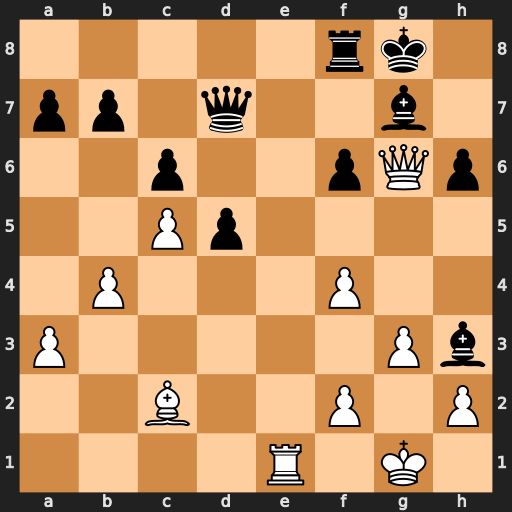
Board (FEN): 5rk1/pp1q2b1/2p2pQp/2Pp4/1P3P2/P5Pb/2B2P1P/4R1K1
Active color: w
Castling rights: -
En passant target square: -
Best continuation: Qh7+ Kf7 Bg6#